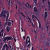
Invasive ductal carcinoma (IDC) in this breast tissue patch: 1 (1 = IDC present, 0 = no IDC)